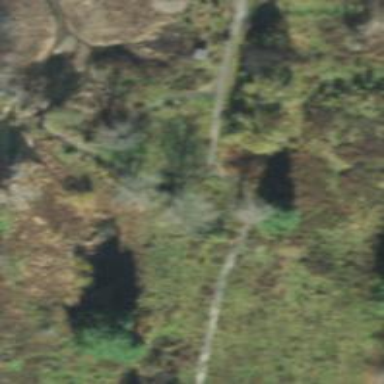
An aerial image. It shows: Golf cartpath that is also road path.